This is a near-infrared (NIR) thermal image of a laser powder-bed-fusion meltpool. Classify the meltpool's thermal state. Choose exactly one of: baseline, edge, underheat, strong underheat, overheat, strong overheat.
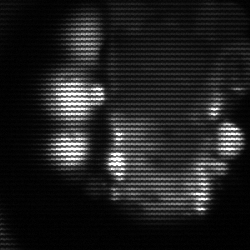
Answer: strong underheat